Question:
I have no clue if this is possible or not as I'm new to C#. But is it possible to make a Windows Forms look like the picture? Where you have a
1. gradient at top
2. alternating color rows
3. change the default text color
4. change the default highlight color
5. change the way the scroll bar looks
If so, are there tutorials for these someone can point me to?
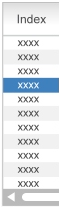
Answer: 1. Gradient effects will take tedious paint task. You have some example here
2. Alternating Row Colors, datagridview1.AlternatingRowsDefaultCellStyle.BackColor= Color.Blue;
3. Change Text Color datagridview1.RowsDefaultCellStyle.ForeColor = Color.Red;
4. Change Highlight Color 'datagridview1.RowsDefaultCellStyle.SelectionBackColor = Color.Pink;
5. As far as I know scroll-bar will have the look of your current system theme and cant be change that easily unless you write your own code for it.